Question: I am creating a phase-space plot of first derivative of voltage against voltage:
I want to interpolate the plot so so it is smooth. So far, I have approached this by interpolating the voltage and first derivative of the voltage separately with time, then generating phase space plots.
Python Code (toy data example)
'''
import numpy as np
import scipy.interpolate
interp_factor = 100
n = 12
time = np.linspace(0, 10, n)
voltage = np.array([0, 1, 2, 10, 30, 70, 140, 150, 140, 80, 40, 10])
voltage_diff = np.diff(voltage)
voltage = voltage[:-1]
time = time[:-1]
interp_function_voltage = scipy.interpolate.interp1d(time, voltage, kind="cubic")
interp_function_voltage_diff = scipy.interpolate.interp1d(time, voltage_diff, kind="cubic")
new_sample_num = interp_factor * (n - 1) + 1
new_time = np.linspace(np.min(time), np.max(time), new_sample_num)
interp_voltage = interp_function_voltage(new_time)
interp_voltage_diff = interp_function_voltage_diff(new_time)
'''
I would like to ask:
a) is the method as implemented reasonable?
b) is there a better method by interpolating directly in the phase-space? e.g. interpolating with voltage as x and voltage_diff as y? I do not think this makes sense, because the voltage values are not uniformly spaced and there may be repeated voltage values. I also tried the scipy parametric interpolation methods (e.g. scipy.interpolate.splprep) but these threw input value error. I expect (it would be nice to have this clarified) because this is raw data, rather than well behaved parametric functions.
I guess more generally, I am wondering if it makes sense to somehow do the interpolation in the phase-space to make use of the direct relationship between voltage and voltage_diff for interpolating / smoothing.
Many thanks
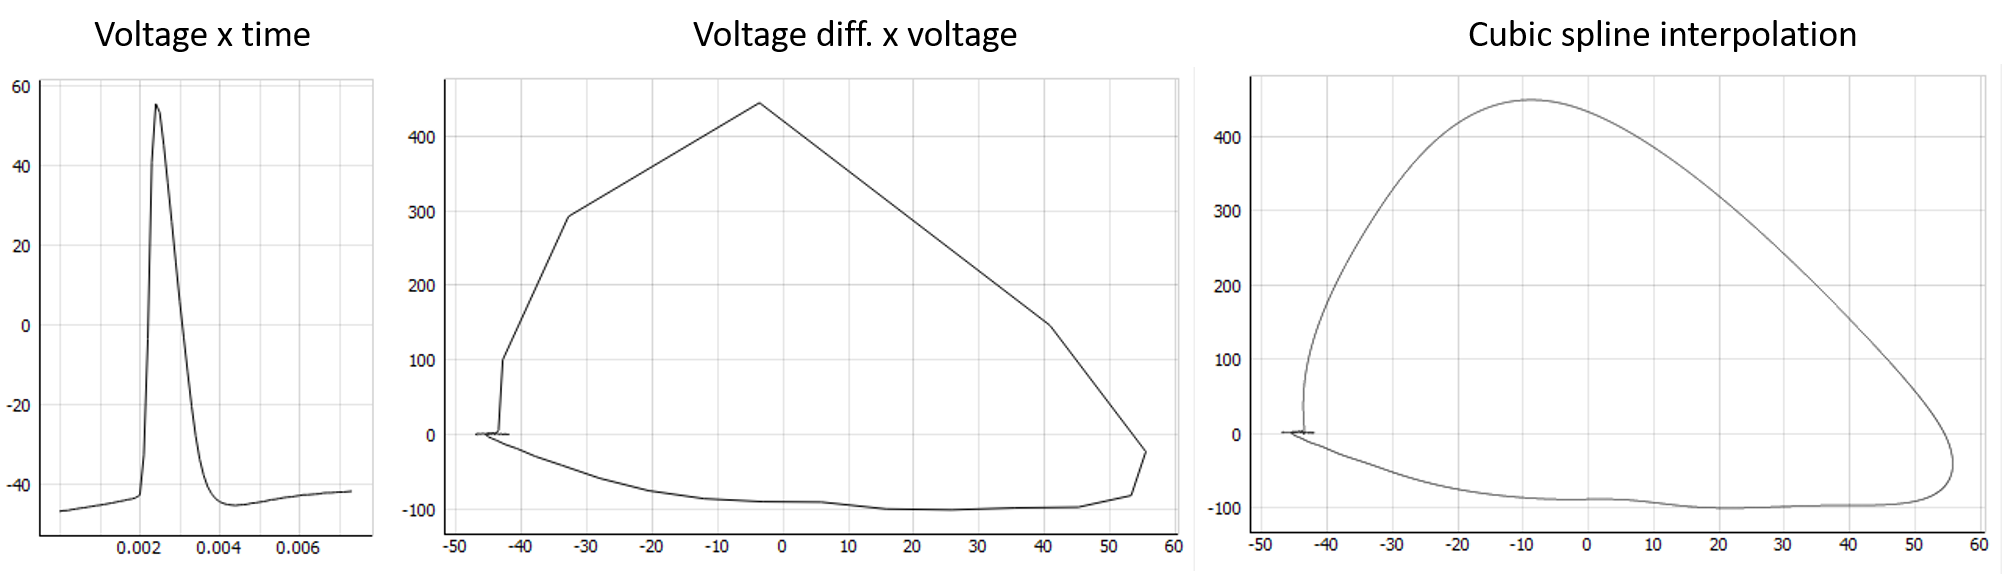
Answer: It is reasonable, but your difference will be biased, maybe the best approximation for the difference could be '(v[i+1] - v[i-1])/(2*dt)'
Another approach is using Fourier transform smoothing
'''
def smoother_phase_space(y, sps=1, T=1):
Y = np.fft.rfft(y)
yu = np.fft.irfft(Y, len(y)*sps).real * sps
dyu = np.fft.irfft(Y * (2j * np.pi * np.fft.rfftfreq(len(y))), len(y)*sps).real
k = np.arange(len(yu)+2) % len(yu)
return yu[k], dyu[k] * sps / T
v, dv = smoother_phase_space(voltage, sps=1)
plt.plot(v, dv, '-ob')
v, dv = smoother_phase_space(voltage, sps=4)
plt.plot(v, dv, '-r')
plt.plot(v[::4], dv[::4], 'or')
v, dv = smoother_phase_space(voltage, sps=32)
plt.plot(v, dv, '-g')
plt.plot(v[::32], dv[::32], 'og')
try: # the data computed in the original post
plt.plot(interp_voltage, interp_voltage_diff, '--')
except:
pass
'''
<URL>